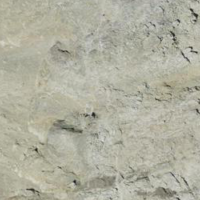
EUNIS habitat code: 48
Species observed at this site:
Ranunculus glacialis